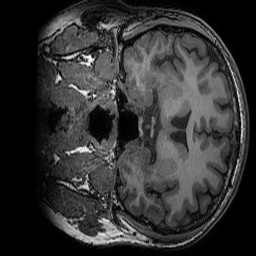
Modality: T1w
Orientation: coronal
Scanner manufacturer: ge
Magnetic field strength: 3 T
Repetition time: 0.008156 s
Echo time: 0.00318 s